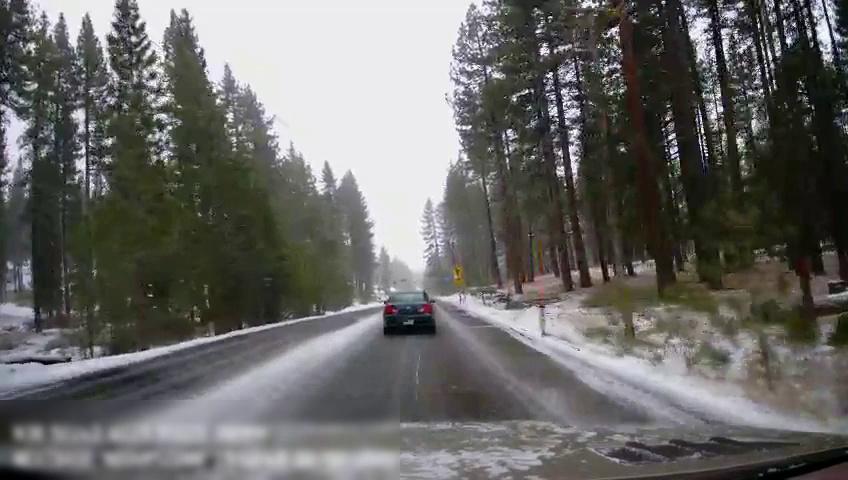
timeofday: Day
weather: Snowy
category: Drivable Space
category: Vehicles | Car
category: Lanes | Opposite Lane
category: Lanes | Opposite Lane
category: Lanes | Current Lane